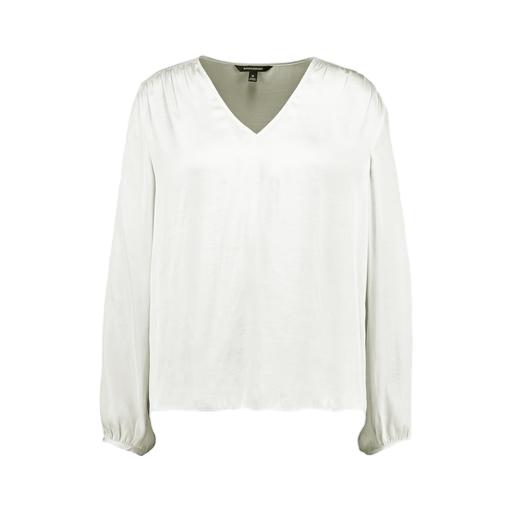
white v-neck long-sleeve top, white long-sleeved blouse, white dolman-sleeve split-neck top only macy, white background